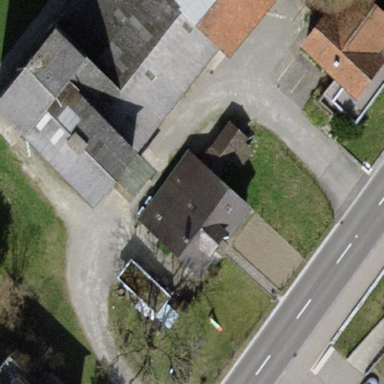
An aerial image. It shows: Detached building.